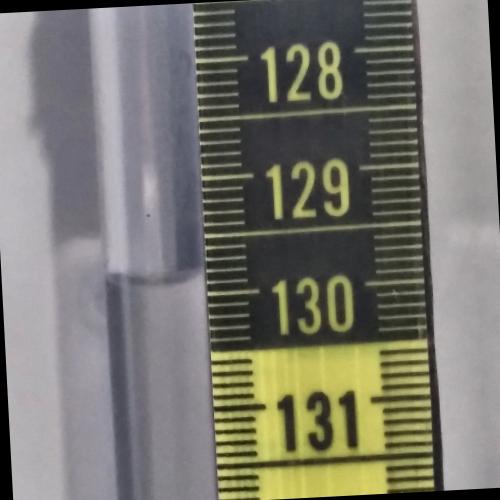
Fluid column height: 129.9 cm